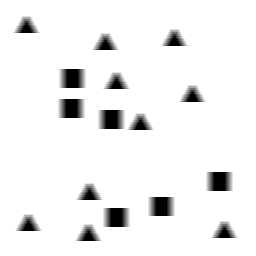
Squares: 6
Triangles: 10
Stars: 0
Total shapes: 16